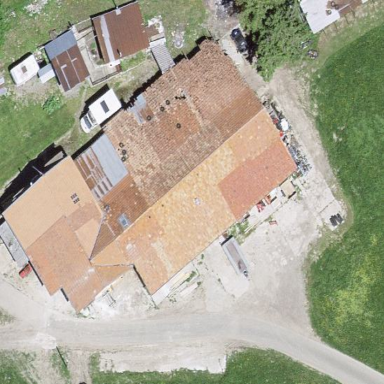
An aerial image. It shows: Farm building.